Question: When disabling HTML buttons, a shadow gets added to the button text. I'm styling the buttons myself and I would like to only have the one colour (white) with NO shadow but I do not know how to do it efficiently.
My previous method was to leave it enabled and re-style the button's hover + active states and ignore the click vai Javascript. Told you, not very efficient!
<URL>
EDIT: image to show the shadow (being viewed in IE9) + a zoomed version.

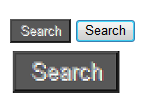
Answer: After hours of fiddling, I've come to the conclusion it cannot be done with IE.
Since I handle all the button clicks using jQuery, I just ignore any button that has my CSS selected property applied. Granted it is probably not the most elegant solution, but it is cross-browser viewbale.
Thanks Nicole and danferth for the help.